Question: How do I remove the Bing Maps legend?

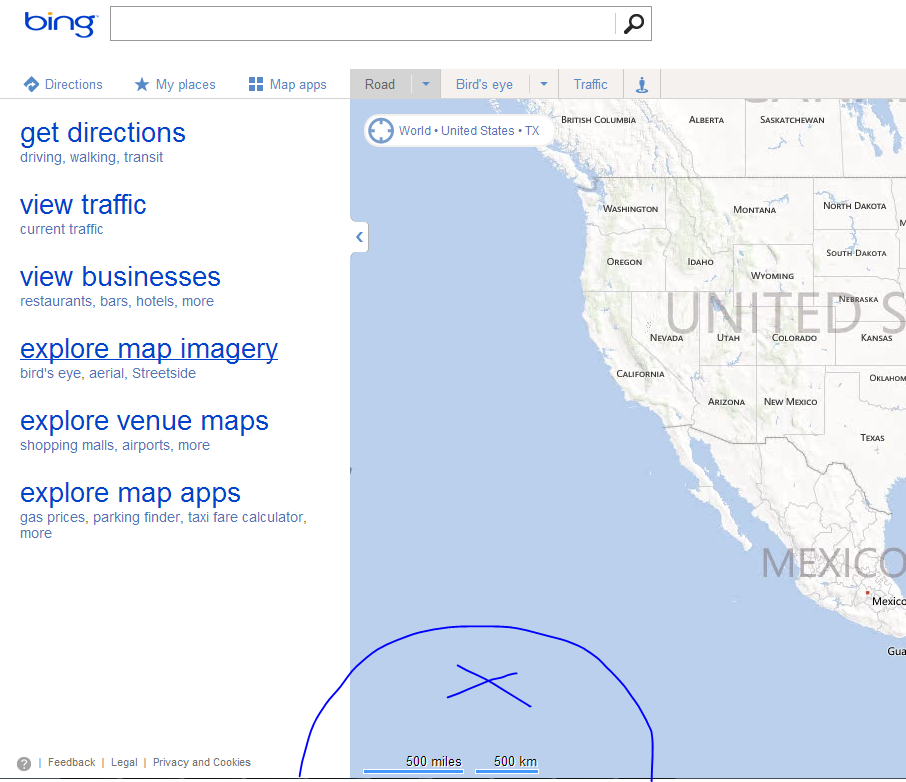
Answer: If you are using the v7.0, you can hide the scalebar by setting the property showScalebar to false in the constructor of the map (in the mapOption parameter), see the MSDN:
<URL>
And here is an example:
'''
<!DOCTYPE html PUBLIC "-//W3C//DTD XHTML 1.0 Transitional//EN" "http://www.w3.org/TR/xhtml1/DTD/xhtml1-transitional.dtd">
<html>
<head>
<title></title>
<meta http-equiv="Content-Type" content="text/html; charset=utf-8">
<script type="text/javascript" src="http://ecn.dev.virtualearth.net/mapcontrol/mapcontrol.ashx?v=7.0"></script>
<script type="text/javascript">
function GetMap()
{
// Set the map and view options, setting the map style to Road and
// removing the user's ability to change the map style
var mapOptions = {credentials:"Bing Maps Key",
height: 400,
width: 400,
showScalebar: false};
// Initialize the map
var map = new Microsoft.Maps.Map(document.getElementById("mapDiv"), mapOptions);
}
</script>
</head>
<body onload="GetMap();">
<div id='mapDiv' style="position:relative;"></div>
</body>
</html>
'''